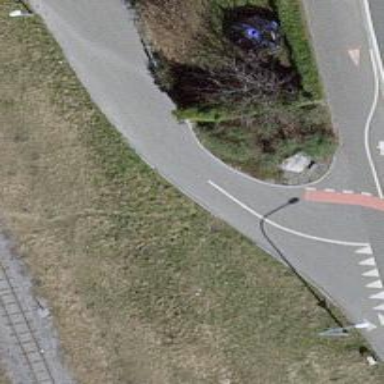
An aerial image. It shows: Asphalt cycleway.